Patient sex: M
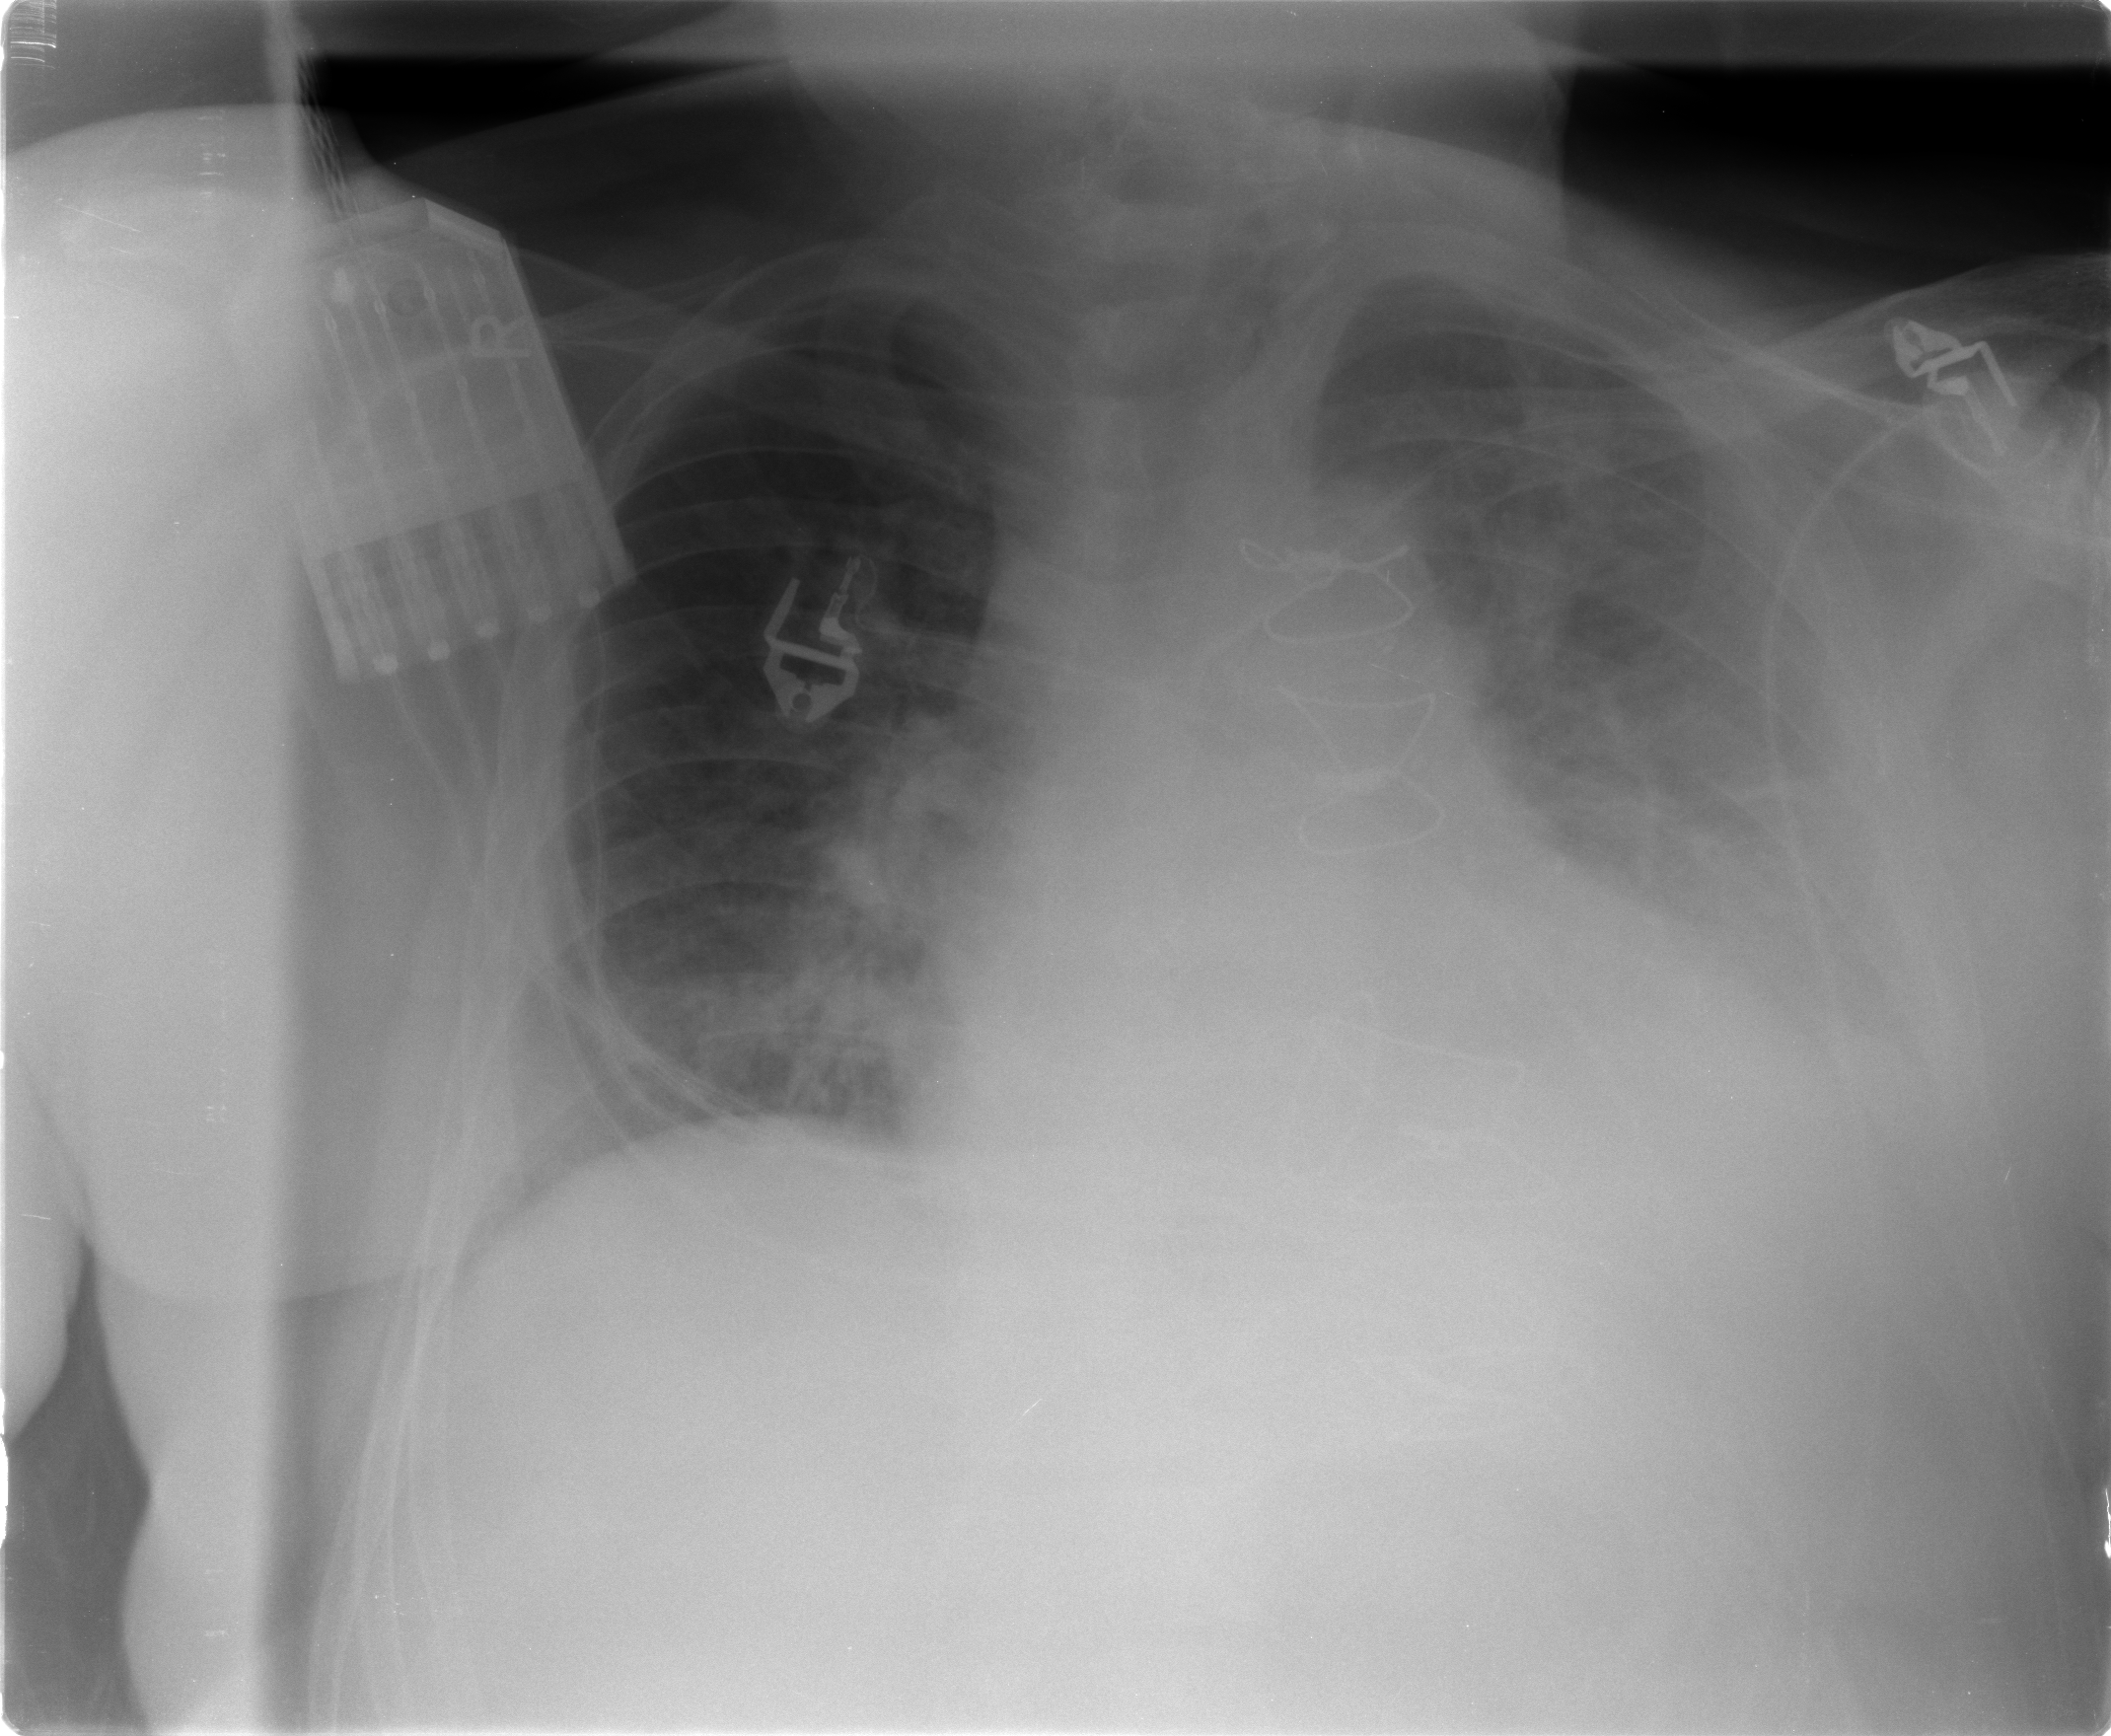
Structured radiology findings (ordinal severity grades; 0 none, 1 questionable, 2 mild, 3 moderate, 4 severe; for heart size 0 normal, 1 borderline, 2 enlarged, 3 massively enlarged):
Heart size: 2
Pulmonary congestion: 2
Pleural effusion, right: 0
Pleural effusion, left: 3
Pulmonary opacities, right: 1
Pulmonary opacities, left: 1
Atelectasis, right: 1
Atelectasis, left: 2